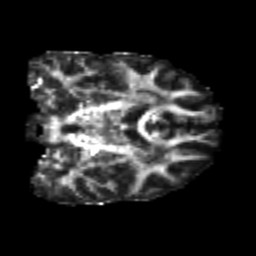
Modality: FA
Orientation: coronal
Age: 23
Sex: male
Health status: healthy
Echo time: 0.074 s